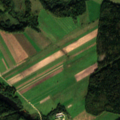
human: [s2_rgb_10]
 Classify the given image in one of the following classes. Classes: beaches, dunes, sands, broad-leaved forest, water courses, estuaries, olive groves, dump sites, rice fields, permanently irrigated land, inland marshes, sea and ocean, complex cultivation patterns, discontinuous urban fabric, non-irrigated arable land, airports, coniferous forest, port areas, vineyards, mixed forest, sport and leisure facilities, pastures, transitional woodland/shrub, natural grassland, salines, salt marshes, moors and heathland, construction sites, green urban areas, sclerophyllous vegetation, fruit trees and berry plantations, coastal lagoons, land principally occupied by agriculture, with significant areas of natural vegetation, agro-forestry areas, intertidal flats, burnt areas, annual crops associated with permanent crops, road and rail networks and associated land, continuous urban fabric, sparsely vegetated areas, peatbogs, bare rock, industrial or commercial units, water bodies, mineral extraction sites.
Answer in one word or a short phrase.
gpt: non-irrigated arable land, pastures, complex cultivation patterns, land principally occupied by agriculture, with significant areas of natural vegetation, coniferous forest, mixed forest, transitional woodland/shrub